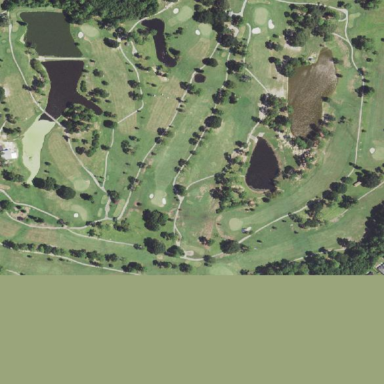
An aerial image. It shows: Golf course.